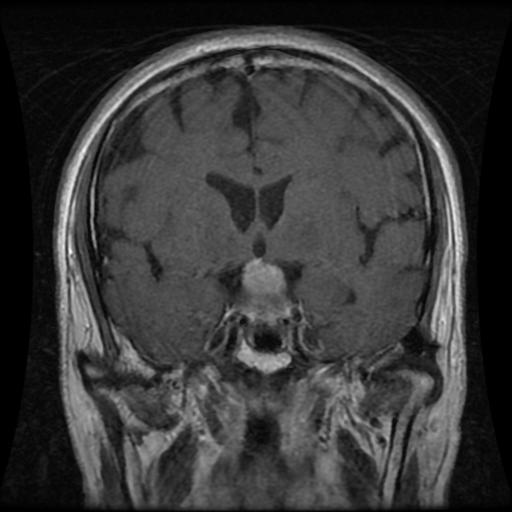
Label: pituitary